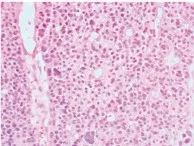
(A-C) Sheets of round cells with moderate cytoplasm and hyperchromatic nuclei with interspersed vascular spaces.
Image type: pathology (h&e)